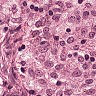
Metastatic tissue present: no